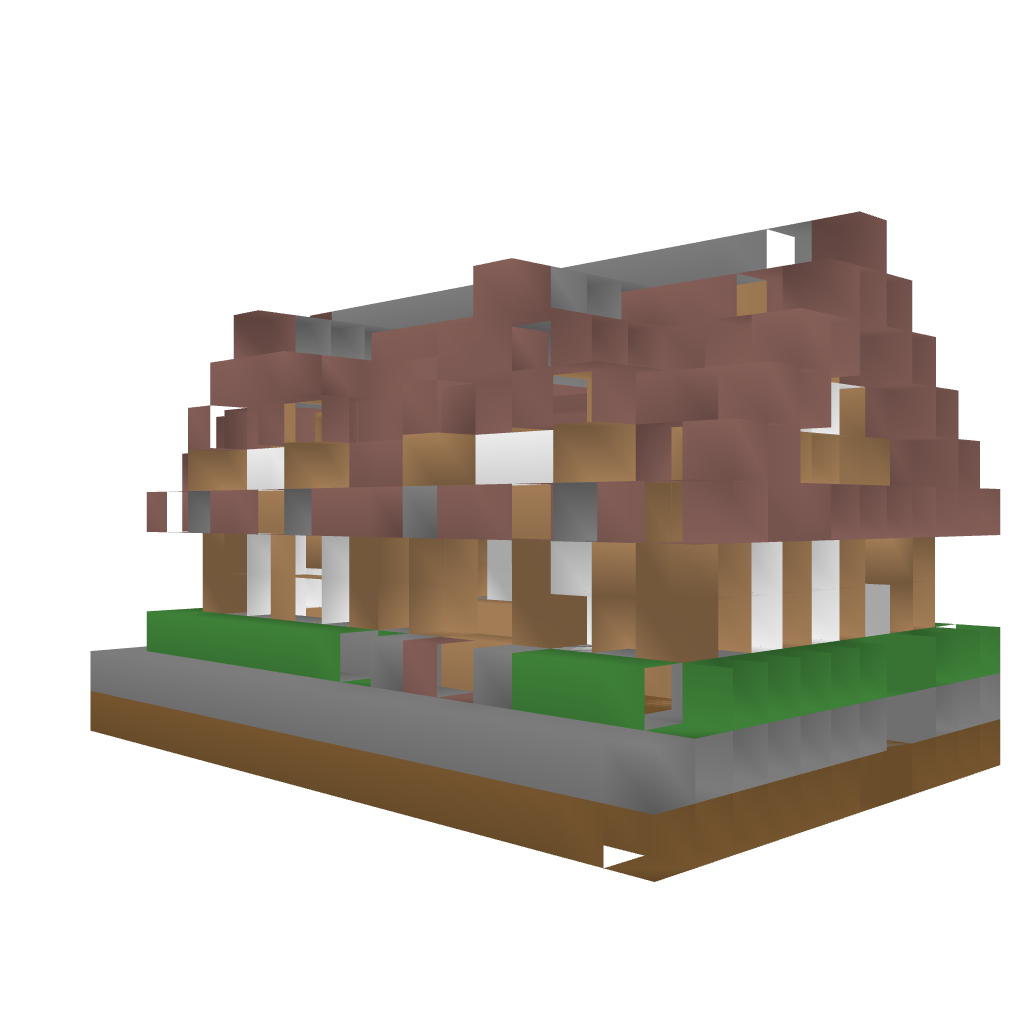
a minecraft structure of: Basic survival house 3 bad low quality